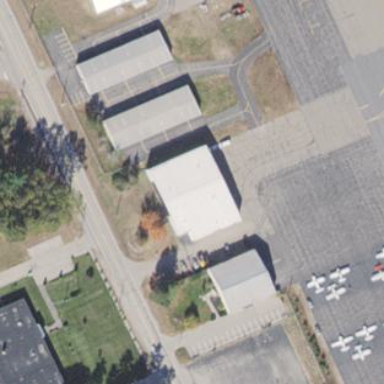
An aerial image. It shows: Hangar building.